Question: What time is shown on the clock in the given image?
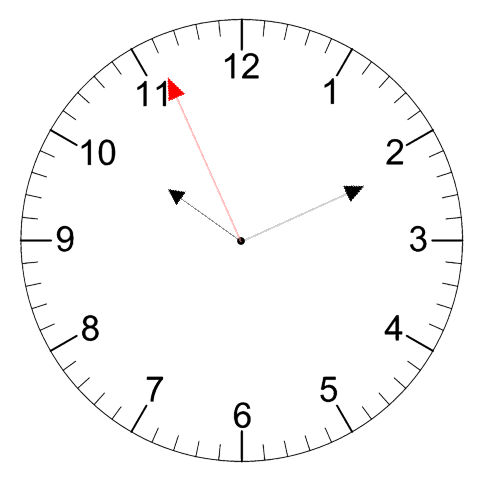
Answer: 10:10:56